Question: I have executed 'git remote rm origin' and I still get the following result.

Executing 'git branch -r' returns no result, and when executing 'git remote rm origin' again, I get
> Could not remove config section 'remote.origin'
I have also executed a 'git gc --purge=now' and no result for the above issue. Any idea what could go wrong, and how to fix it?
'.git/config' contents
'''
[core]
repositoryformatversion = 0
filemode = false
bare = false
logallrefupdates = true
symlinks = false
ignorecase = true
hideDotFiles = dotGitOnly
[branch "master"]
[gitflow "branch"]
master = master
develop = develop
[gitflow "prefix"]
feature = feature/
release = release/
hotfix = hotfix/
support = support/
versiontag =
'''
That's the weird part, no 'origin' nor 'upstream' is defined
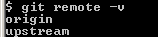
Answer: > Executing 'git branch -r' returns no result
So there isn't any <URL> remote repo.
But that has no bearing on the number of remote repo declared for your local repo: you could have 100 remotes repos declared, as long as no git fetch is done, a 'git branch -r' would still return nothing.
> and when executing git remote rm origin again, I get
'''
Could not remove config section 'remote.origin'
'''
That is the standard message for saying that the remote you are trying to (again) delete doesn't exist.
The first 'git remote rm origin' did work.
At this point, all what remains would be a remote named ''origin' ' (with a space at the end).
Or, as <URL>, an empty extra entry in the '.git/config' file, named "'origin'", that you might need to manually delete.